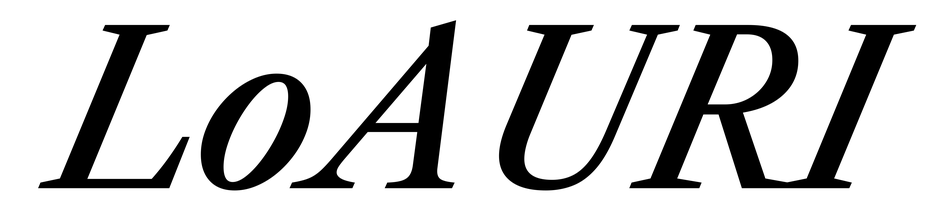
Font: LibreCaslonText-Italic_Medium_Italic